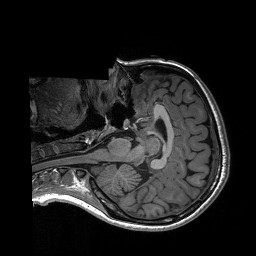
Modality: T1w
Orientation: axial
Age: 22
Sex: female
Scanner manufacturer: siemens
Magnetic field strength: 3 T
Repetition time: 2.3 s
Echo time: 0.00197 s